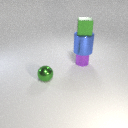
small purple metal cylinder behind small green metal sphere